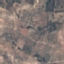
Land use / land cover class: PermanentCrop